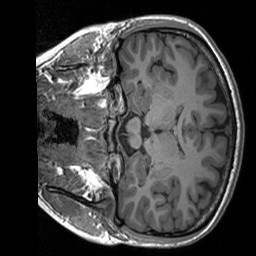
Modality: T1w
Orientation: coronal
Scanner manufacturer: siemens
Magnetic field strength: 3 T
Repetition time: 1.76 s
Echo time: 0.0022 s